Chest X-ray. View position: PA
Patient age: 41
Patient sex: M
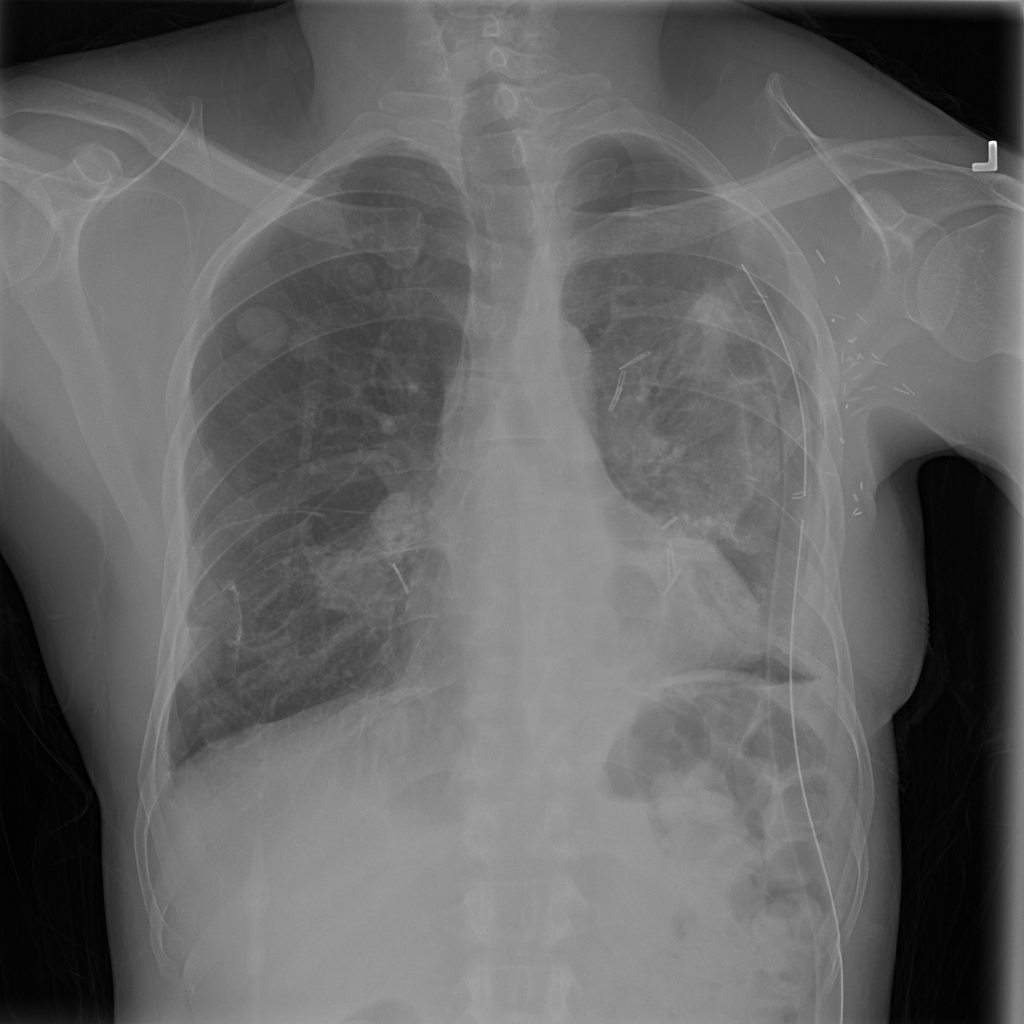
Finding: Pneumothorax